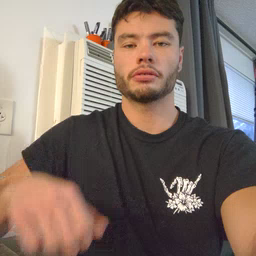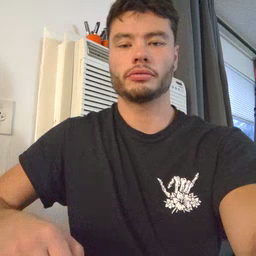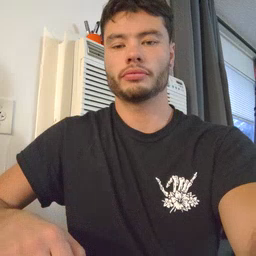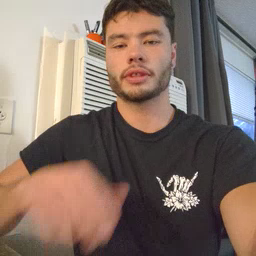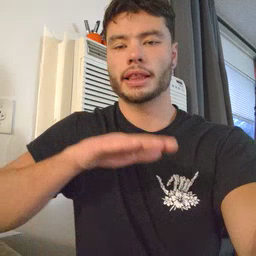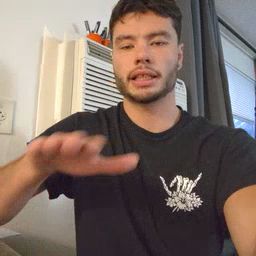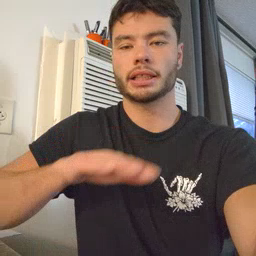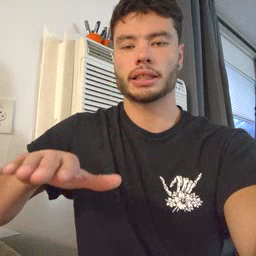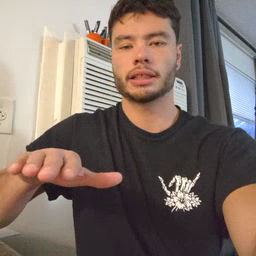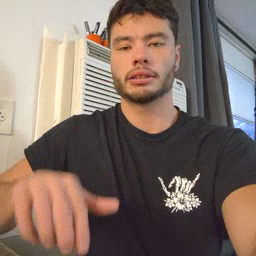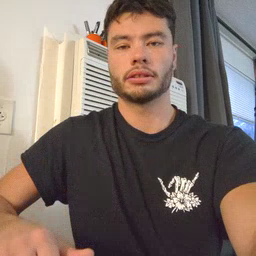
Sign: clean